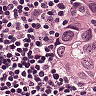
Metastatic tissue present: yes